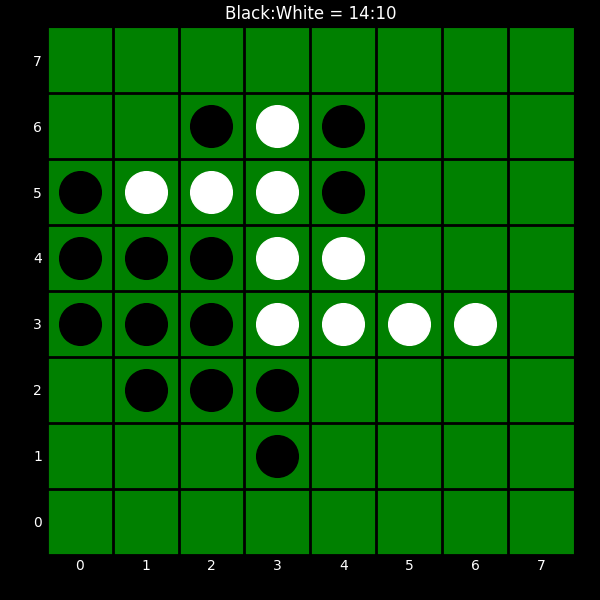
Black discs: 14
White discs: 10